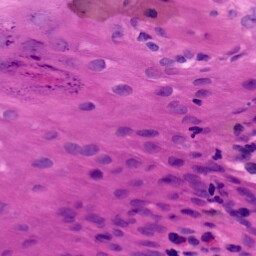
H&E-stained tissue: Skin